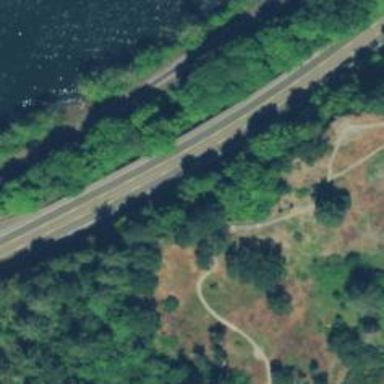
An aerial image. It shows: Path.